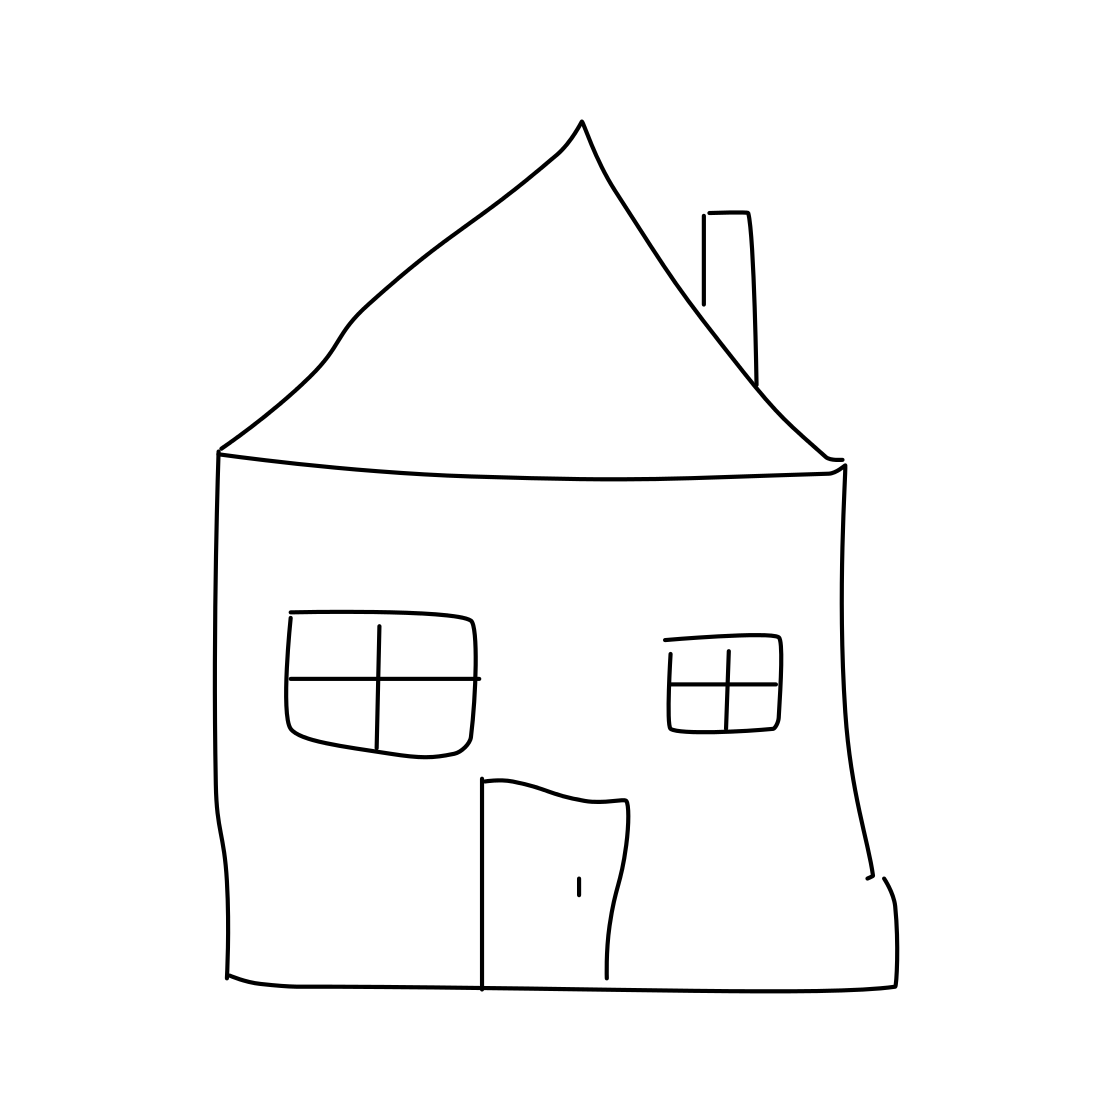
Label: house